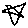
Label: star